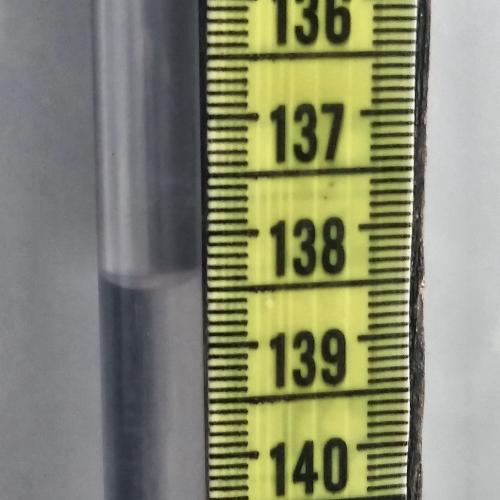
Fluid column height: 138.4 cm